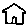
Label: house